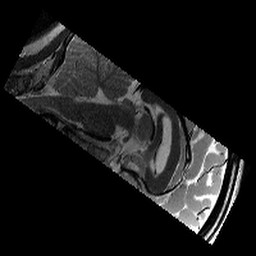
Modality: T2w
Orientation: sagittal
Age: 12
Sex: female
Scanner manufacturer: siemens
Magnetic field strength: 3 T
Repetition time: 9.23 s
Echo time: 0.067 s